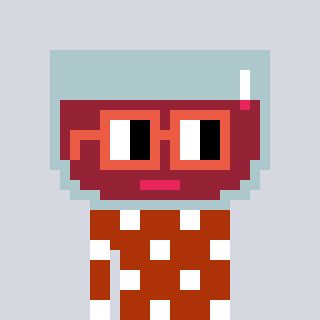
a pixel art character with square orange glasses, a wine-shaped head and a hotbrown-colored body on a cool background